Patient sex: F
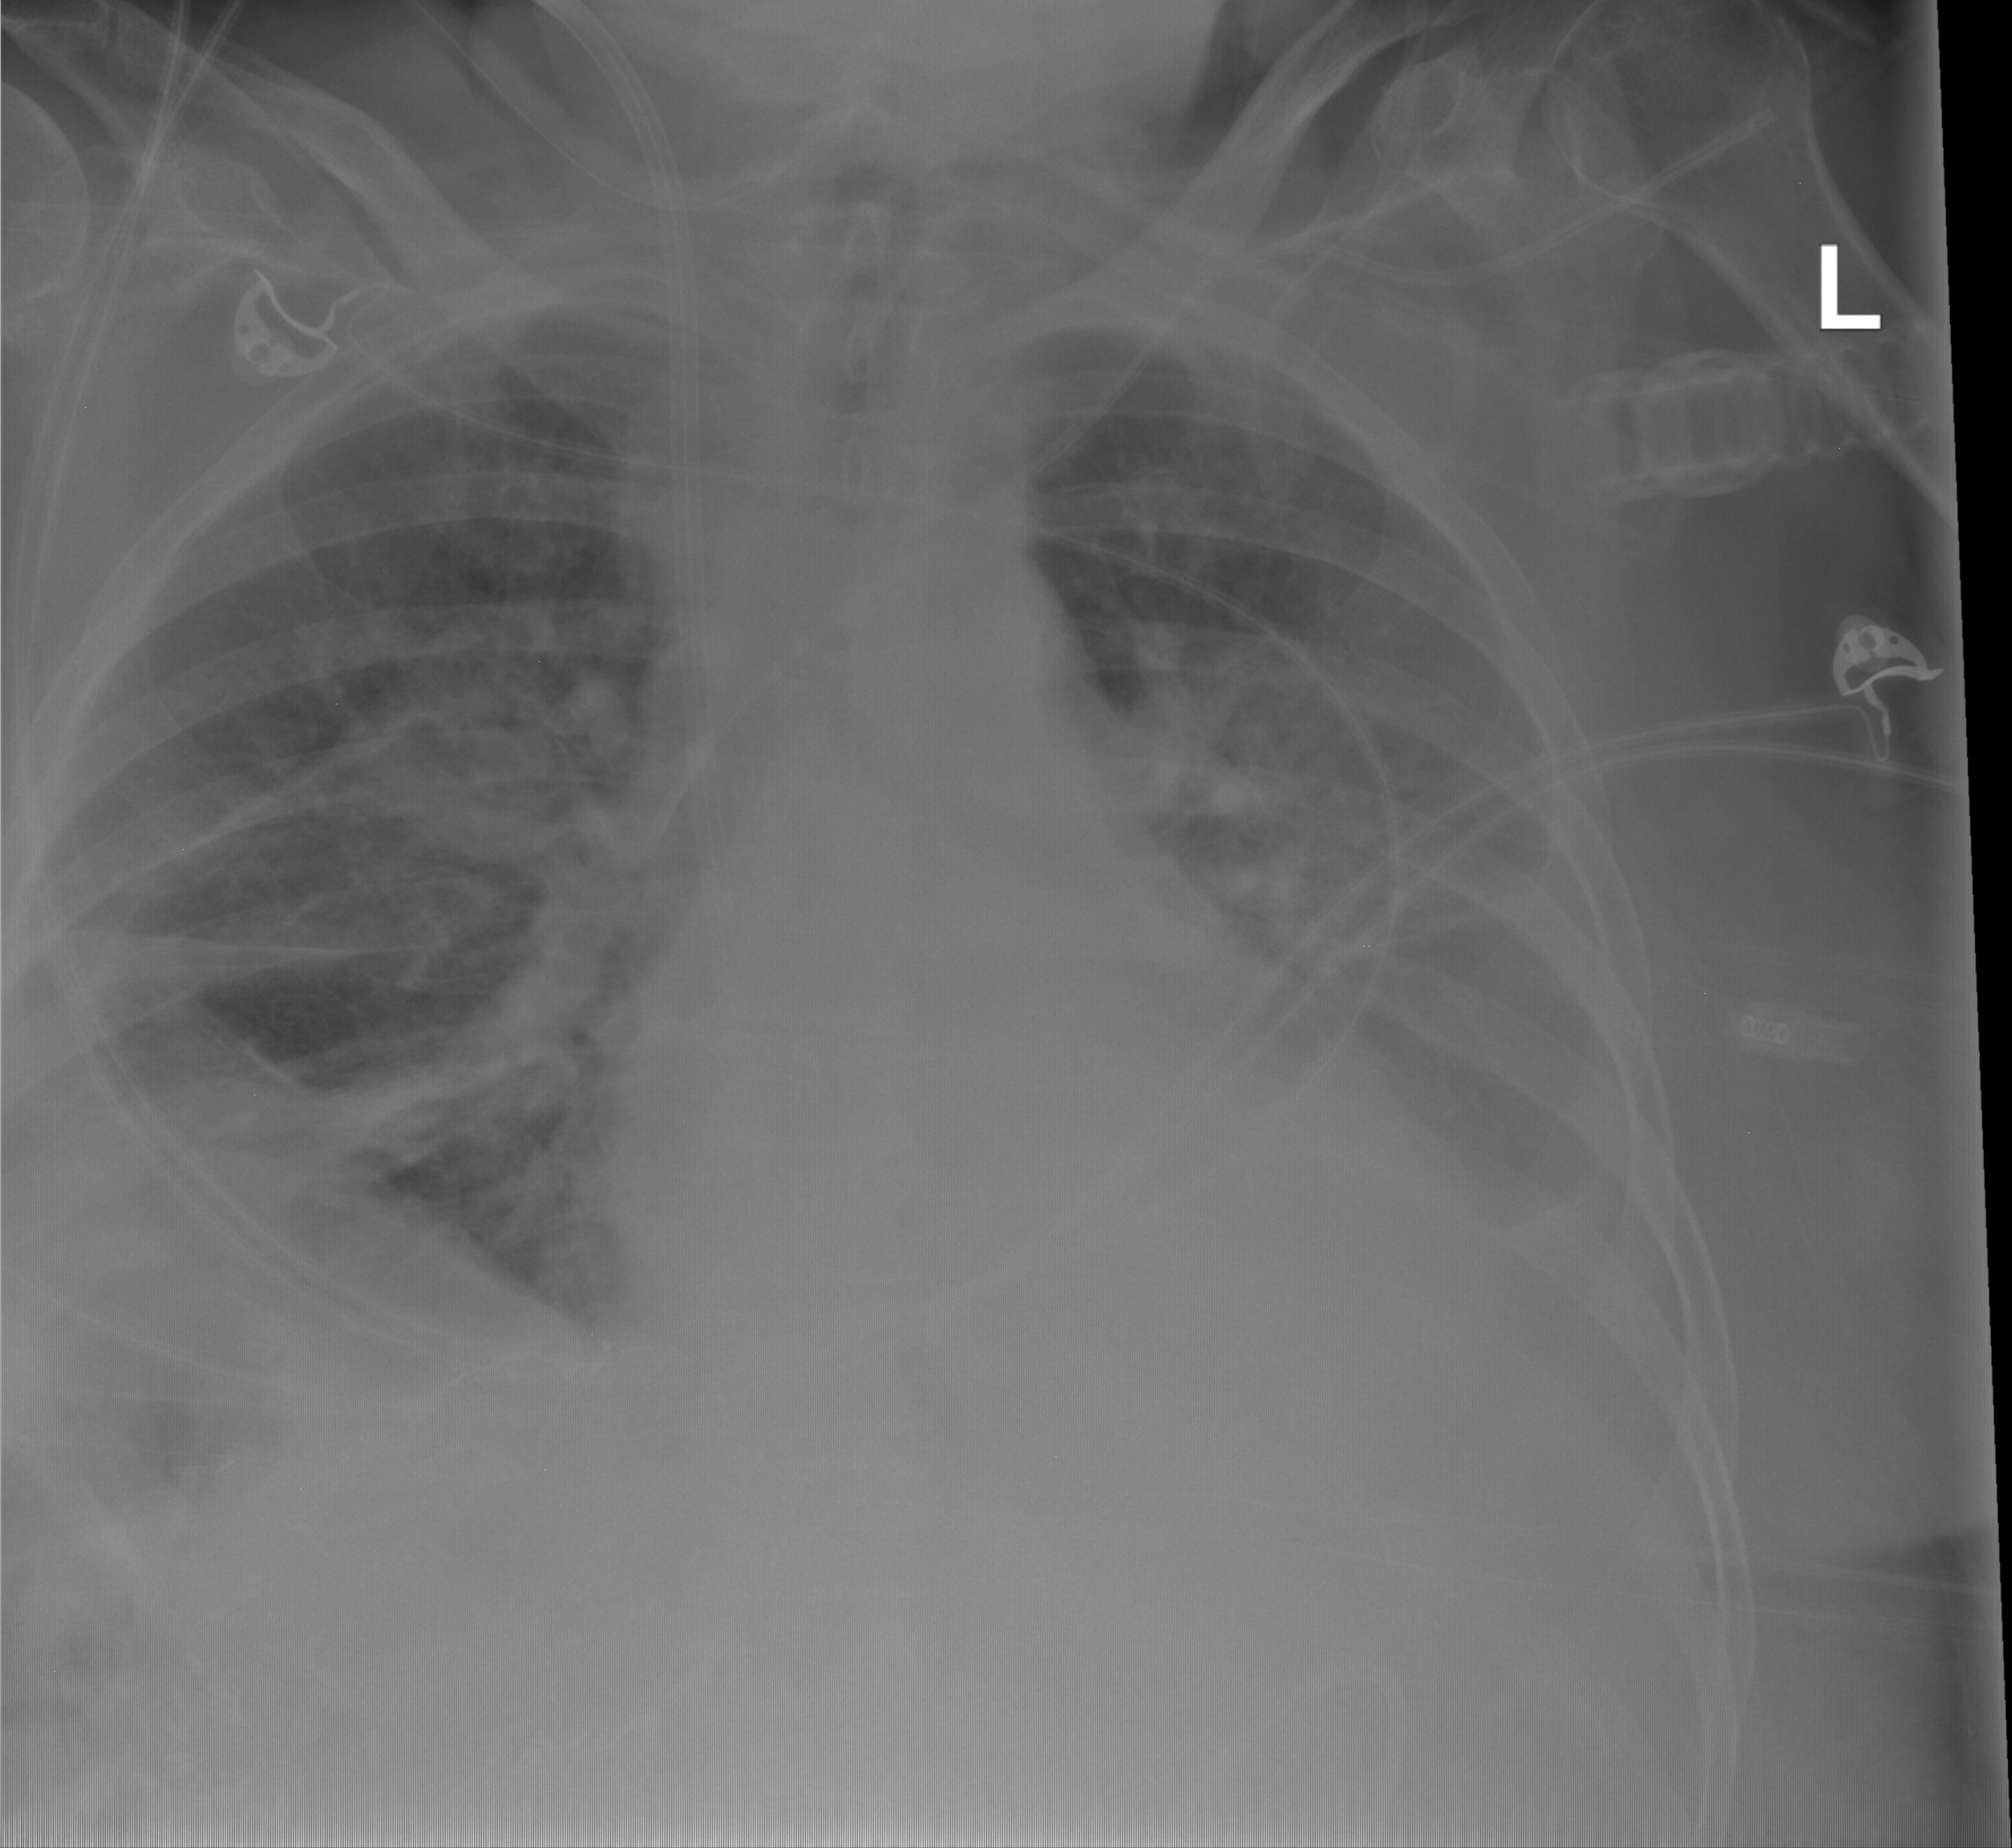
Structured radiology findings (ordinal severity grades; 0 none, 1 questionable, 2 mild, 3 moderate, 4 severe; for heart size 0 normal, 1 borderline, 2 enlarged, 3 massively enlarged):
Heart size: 2
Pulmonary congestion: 2
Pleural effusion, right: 2
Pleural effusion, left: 2
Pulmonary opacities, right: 2
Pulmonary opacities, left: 2
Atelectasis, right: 2
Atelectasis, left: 2